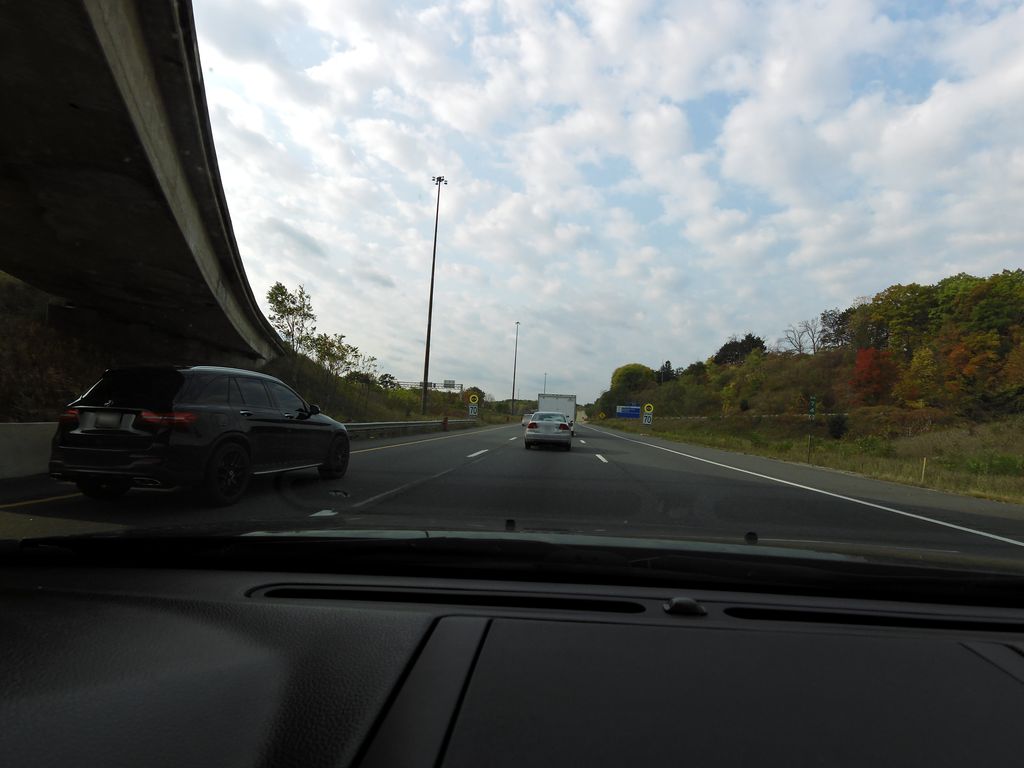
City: hamilton